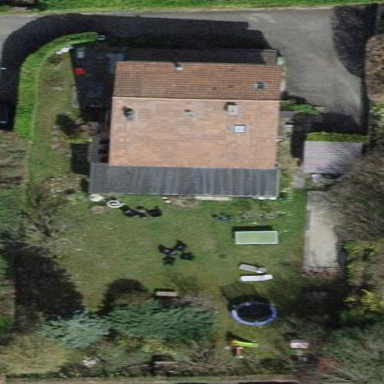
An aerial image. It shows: Garden surrounded by fence.